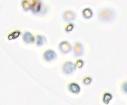
Label: Phaeocystis